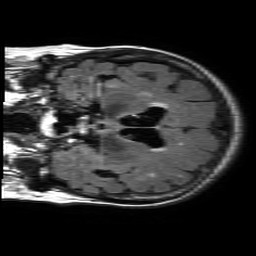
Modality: FLAIR
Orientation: coronal
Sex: female
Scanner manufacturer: philips
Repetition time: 11 s
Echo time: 0.125 s